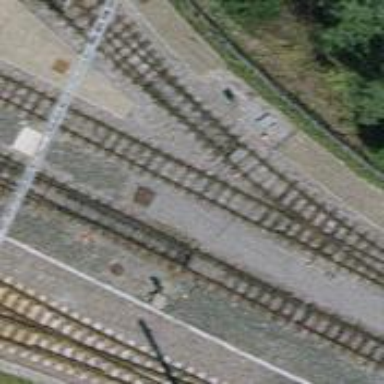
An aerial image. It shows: Narrow-gauge railway with one track passing through service yard. The railway is electrified with contact line.